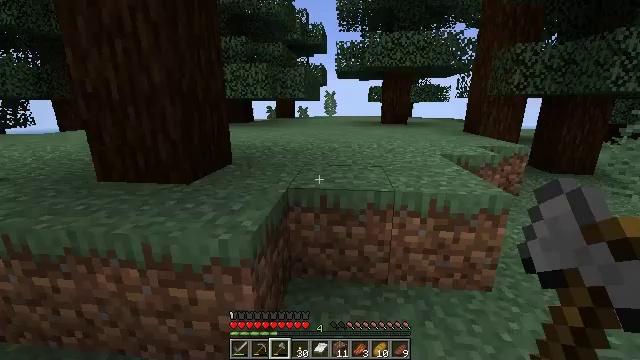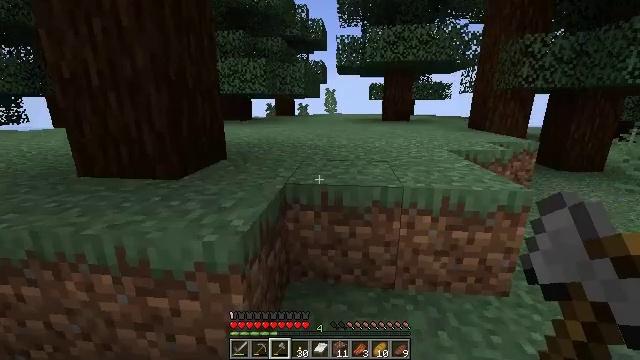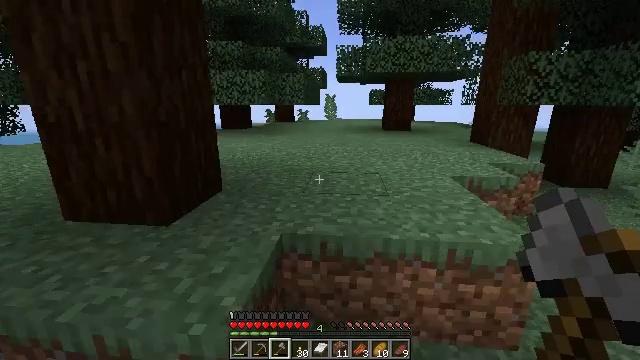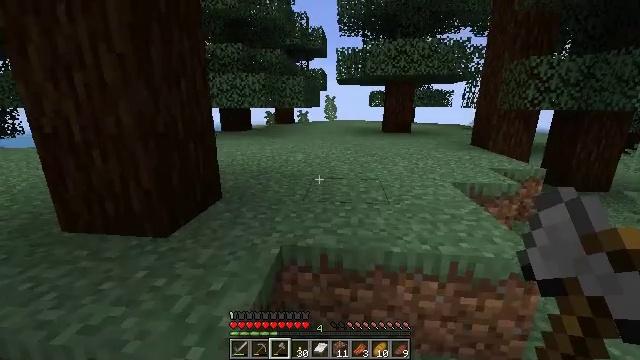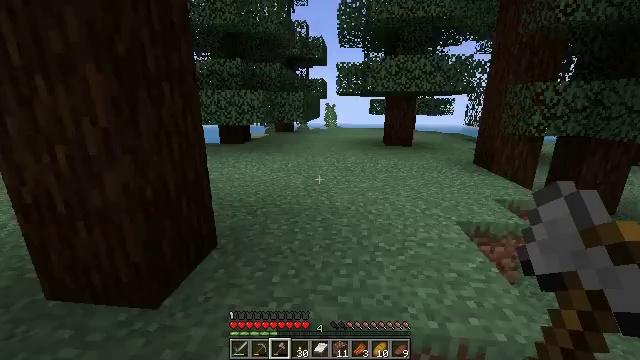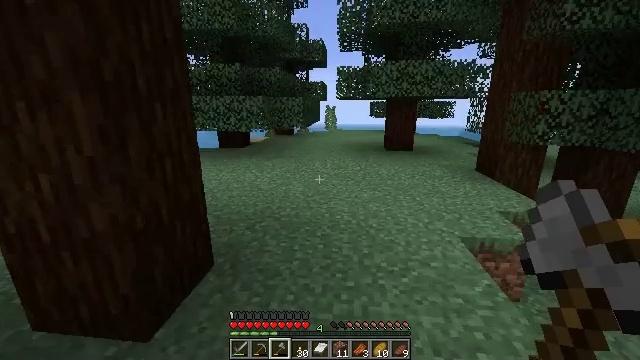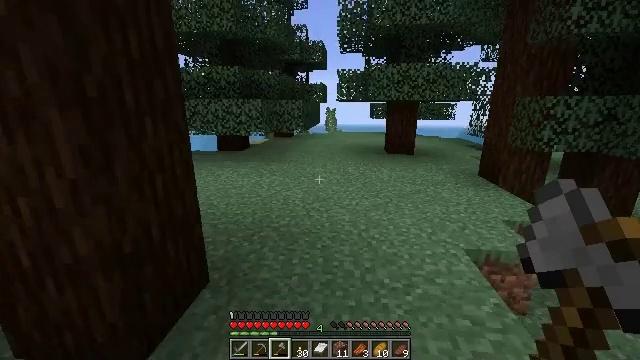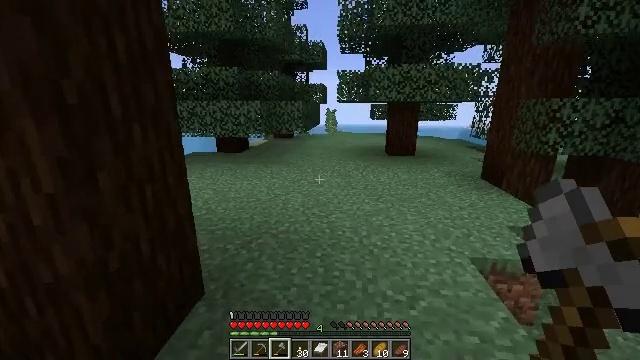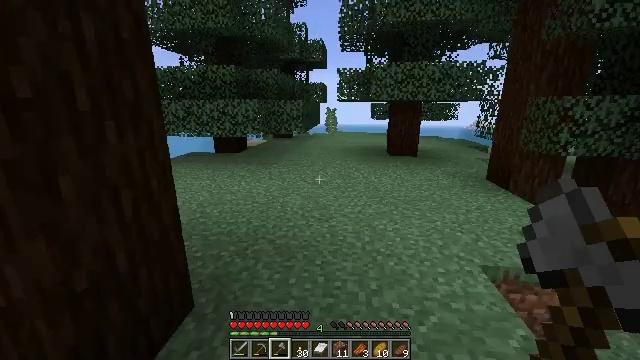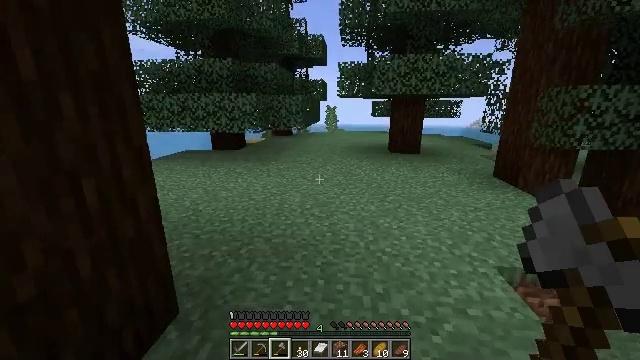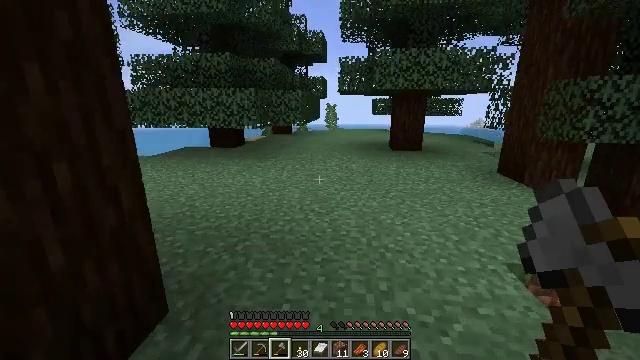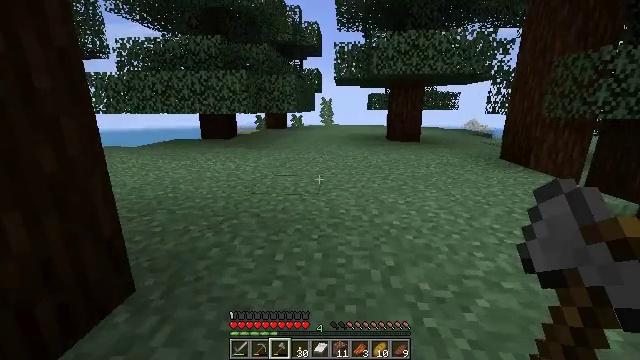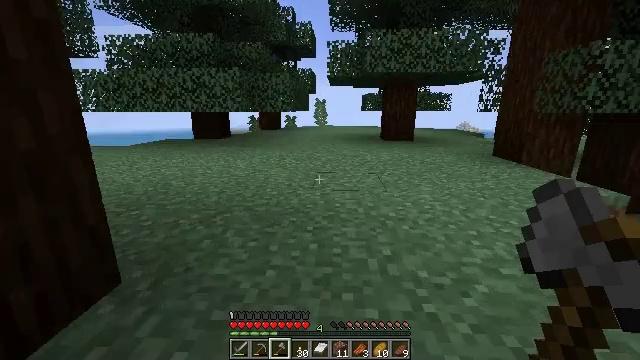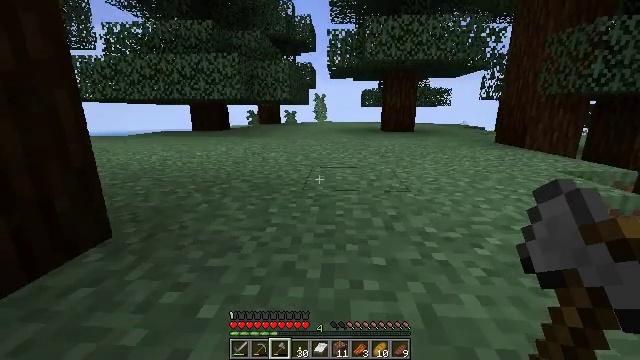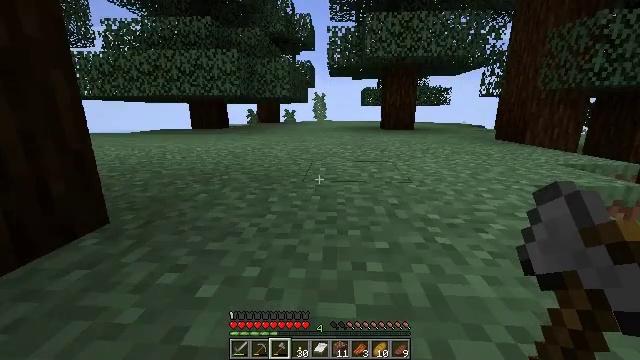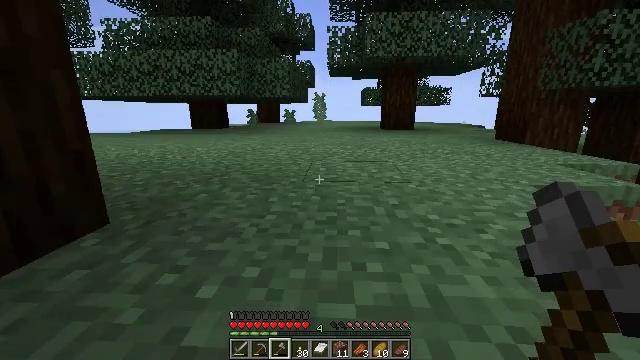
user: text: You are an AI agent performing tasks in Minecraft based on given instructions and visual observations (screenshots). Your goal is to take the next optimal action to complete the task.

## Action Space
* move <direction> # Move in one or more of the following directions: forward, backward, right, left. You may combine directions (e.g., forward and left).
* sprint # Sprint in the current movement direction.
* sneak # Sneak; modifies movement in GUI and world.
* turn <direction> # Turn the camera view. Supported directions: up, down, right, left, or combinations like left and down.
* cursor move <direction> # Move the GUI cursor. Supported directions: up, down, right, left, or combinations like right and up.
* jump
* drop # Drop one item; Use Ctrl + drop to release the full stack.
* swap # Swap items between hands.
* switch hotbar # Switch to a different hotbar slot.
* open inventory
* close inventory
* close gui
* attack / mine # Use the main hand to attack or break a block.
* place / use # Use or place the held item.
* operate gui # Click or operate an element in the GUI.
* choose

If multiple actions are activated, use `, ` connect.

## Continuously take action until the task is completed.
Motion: motion action
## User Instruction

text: Collect the large fern.
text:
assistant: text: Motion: move forward, jump
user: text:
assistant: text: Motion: move forward, jump
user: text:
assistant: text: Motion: move forward, jump
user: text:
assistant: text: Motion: move forward, jump
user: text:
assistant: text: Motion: move forward, jump
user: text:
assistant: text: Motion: move forward, jump
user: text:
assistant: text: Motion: move forward, jump
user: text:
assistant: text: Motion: move forward, jump
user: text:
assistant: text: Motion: move forward, jump
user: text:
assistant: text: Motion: move forward, jump
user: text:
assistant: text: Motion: move forward, turn right
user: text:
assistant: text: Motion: move forward, sprint, turn right
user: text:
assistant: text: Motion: move forward, sprint
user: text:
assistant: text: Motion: move forward, sprint
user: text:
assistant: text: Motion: move forward, sprint
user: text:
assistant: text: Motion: move forward, sprint
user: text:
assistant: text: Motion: move forward, sprint
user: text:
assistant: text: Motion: move forward, sprint
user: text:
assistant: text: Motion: move forward, sprint
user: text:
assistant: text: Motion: move forward, sprint, jump
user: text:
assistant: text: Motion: move forward, sprint, jump
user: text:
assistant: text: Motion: move forward, sprint, jump
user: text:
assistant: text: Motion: move forward, sprint, jump
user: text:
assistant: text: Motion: move forward, sprint, jump
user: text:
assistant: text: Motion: move forward, sprint, jump
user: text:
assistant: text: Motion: move forward, sprint, jump
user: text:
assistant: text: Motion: move forward, sprint, jump
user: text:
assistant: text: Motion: move forward, sprint, jump
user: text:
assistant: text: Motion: move forward, sprint
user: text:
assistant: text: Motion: move forward, sprint